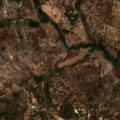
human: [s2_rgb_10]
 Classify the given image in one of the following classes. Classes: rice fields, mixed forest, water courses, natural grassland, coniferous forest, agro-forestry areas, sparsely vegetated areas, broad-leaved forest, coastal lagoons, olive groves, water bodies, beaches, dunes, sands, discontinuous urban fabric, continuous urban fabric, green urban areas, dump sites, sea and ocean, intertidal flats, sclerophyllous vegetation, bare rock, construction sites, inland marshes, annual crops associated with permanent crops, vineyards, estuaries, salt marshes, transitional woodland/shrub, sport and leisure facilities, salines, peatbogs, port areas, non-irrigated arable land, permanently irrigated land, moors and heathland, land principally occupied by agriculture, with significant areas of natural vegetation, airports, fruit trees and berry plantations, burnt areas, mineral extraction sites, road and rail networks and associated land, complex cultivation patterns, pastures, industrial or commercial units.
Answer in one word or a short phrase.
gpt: annual crops associated with permanent crops, land principally occupied by agriculture, with significant areas of natural vegetation, broad-leaved forest, transitional woodland/shrub, water bodies